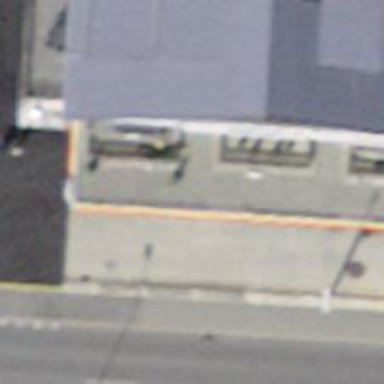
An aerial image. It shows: Fuel vending spot.